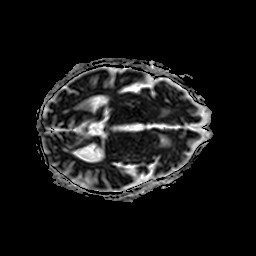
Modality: ADC
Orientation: axial
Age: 81
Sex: female
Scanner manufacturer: philips
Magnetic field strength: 1.5 T
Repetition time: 4.82 s
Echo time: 0.07764 s